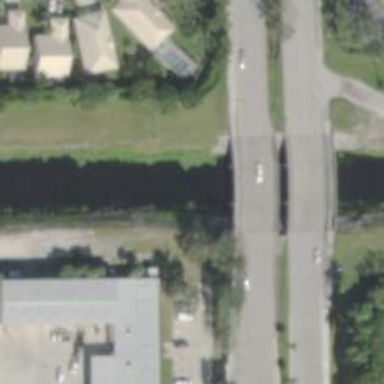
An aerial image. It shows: Canal.